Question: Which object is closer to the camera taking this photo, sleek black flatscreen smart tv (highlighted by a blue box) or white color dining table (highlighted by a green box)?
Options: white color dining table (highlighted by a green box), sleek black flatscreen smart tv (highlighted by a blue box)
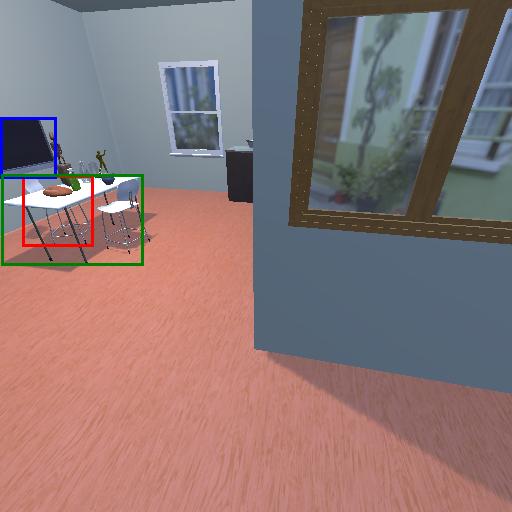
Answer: white color dining table (highlighted by a green box)